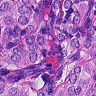
Metastatic tissue present: yes